Question: suppose that we have following code
'''
function [ x ] = generate1(N,m,A3)
f1 = 100;
f2 = 200;
T = 1./f1;
t = (0:(N*T/m):(N*T))'; %'
wn = randn(length(t),1); %zero mean variance 1
x = 20.*sin(2.*pi.*f1.*t) + 30.*cos(2.*pi.*f2.*t) + A3.*wn;
%[pks,locs] = findpeaks(x);
plot(x)
end
'''
i have generated signal using following command
'''
y=generate1(3,500,1);
'''
and i have got 501 length sample,now i want to use music method to detect frequencies,namely 100 and 200,assume that number of parameter is 2,so i have tried
'''
pmusic(y,4)
'''

how determine actually frequencies from this picture?i think that i need to convert a from normalized frequency to actual frequency,as i know normalized frequency is same as $f/f_s$ where $f_s$ is sampling frequency,but in this case what i should do?
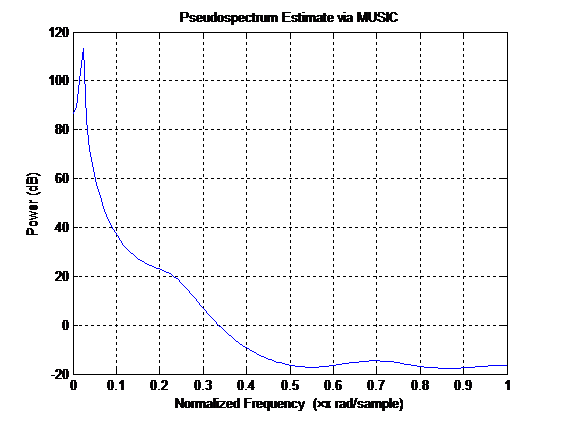
Answer: You need to multiply by half the sampling rate. I.e., the normalized frequency "1.0" is Fsample/2.
For a simple example, here's a 200 Hz signal sampled at 4KHz:
'''
x=sin(2*pi*200/4000*[0:1000])
'''
Running 'pmusic(x, 2)' gives a pronounced peak at the normalized frequency 0.1.
Converted to Hz, this is 0.1*4000/2 = 200 Hz.
I have modified your function to make it easier to analyze (just one sine function and no randomness):
'''
function x = gen(N,m)
f1 = 100;
T = 1/f1;
dt = N*T/m;
x = sin(2*pi*f1*dt*[0:num_of_samples]);
end
x = gen(3,500,1e3);
'''
To get better resolution use 'pmusic(x,2,[0:.01:0.2])'.